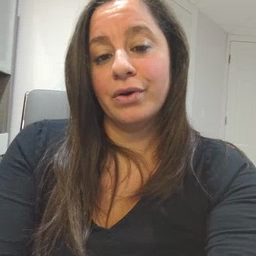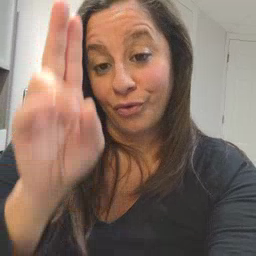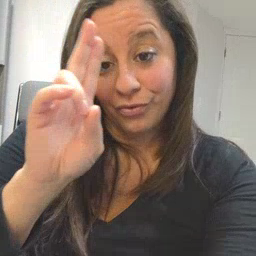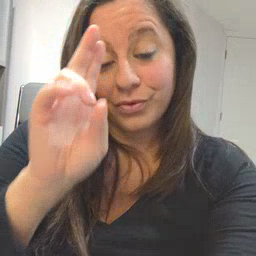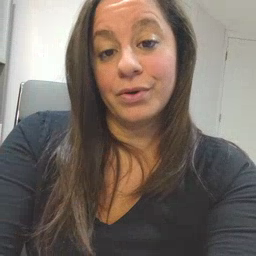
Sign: uncle